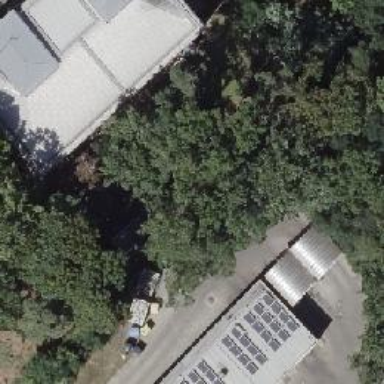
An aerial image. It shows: Minor distribution power substation.